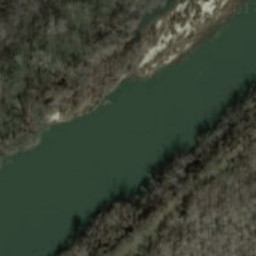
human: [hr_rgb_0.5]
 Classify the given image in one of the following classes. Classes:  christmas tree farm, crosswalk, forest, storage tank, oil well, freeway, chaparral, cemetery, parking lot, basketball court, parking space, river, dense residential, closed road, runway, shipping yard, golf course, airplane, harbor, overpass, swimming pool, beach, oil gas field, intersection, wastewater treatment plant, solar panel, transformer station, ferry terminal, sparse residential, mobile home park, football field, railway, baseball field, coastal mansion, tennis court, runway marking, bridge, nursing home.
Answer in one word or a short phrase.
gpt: river